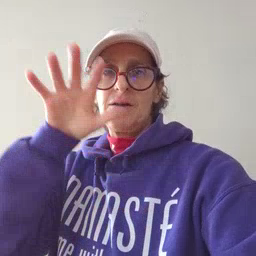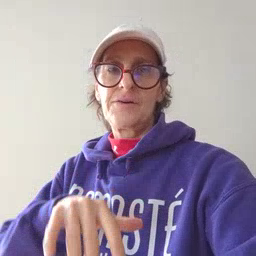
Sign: alligator